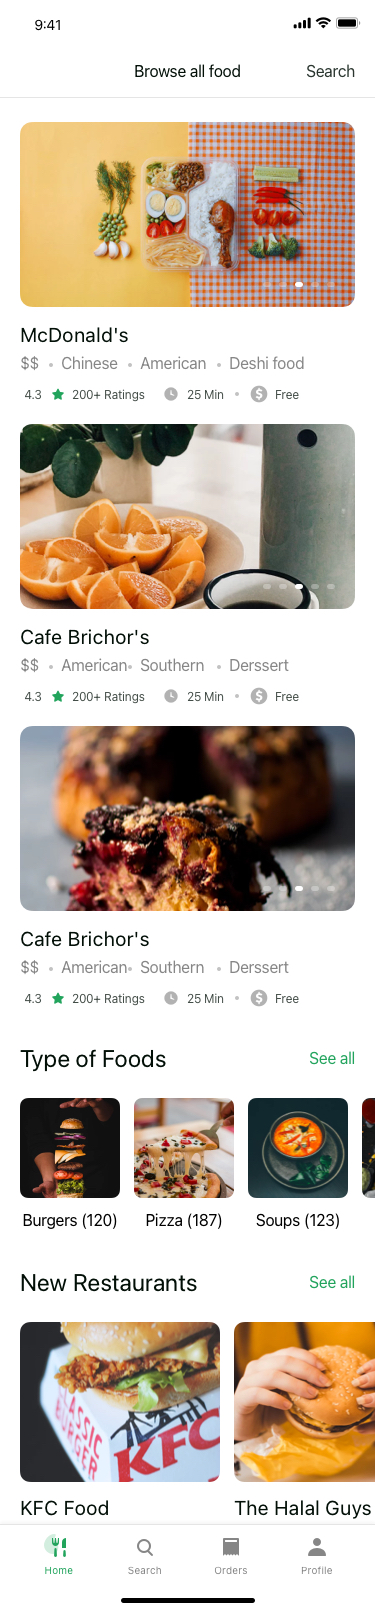
Text in this UI design:
Type of Foods
See all
New Restaurants
See all